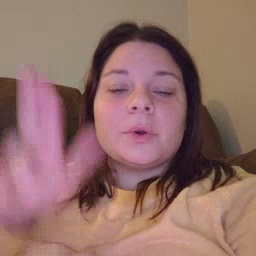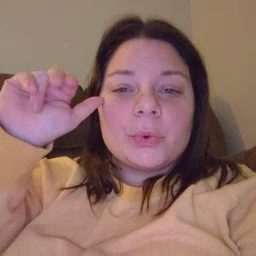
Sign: horse